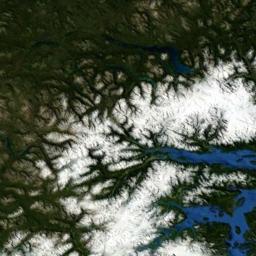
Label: snowberg